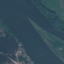
Label: River